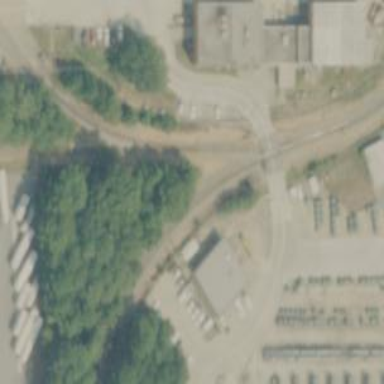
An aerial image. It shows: Railway spur junction.